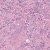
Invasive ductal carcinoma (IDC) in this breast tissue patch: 1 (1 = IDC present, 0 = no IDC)